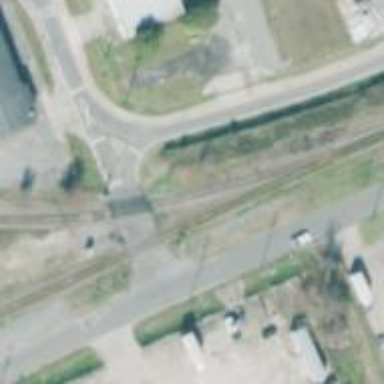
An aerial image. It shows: Level crossing with lights at the railway.